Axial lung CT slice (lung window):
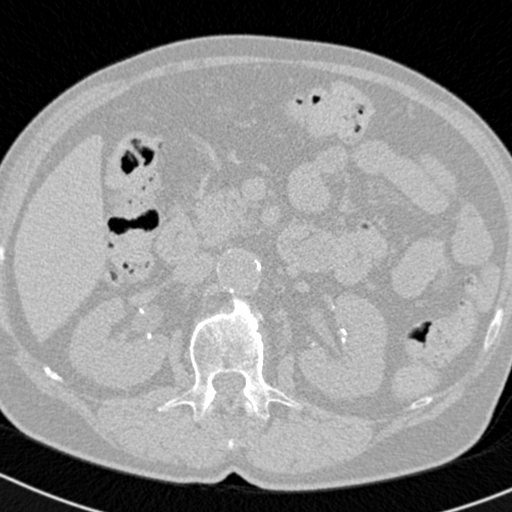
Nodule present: no